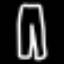
Label: pants